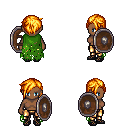
a pixel art fantasy rpg character, female body template, human, dark skin, green tattered cape, gold greaves, light blonde pixie cut hairstyle, ghillies, shield, four views (front, back, left, right), 2x2 character sprite sheet, small pixel art, hard edges, no anti-aliasing